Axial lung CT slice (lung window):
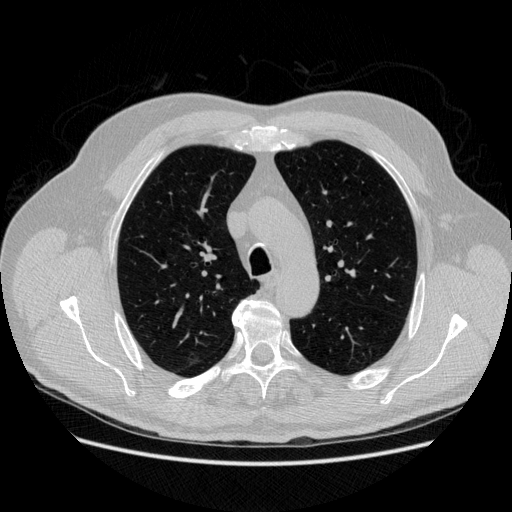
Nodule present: no